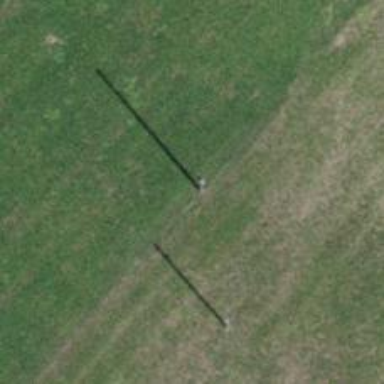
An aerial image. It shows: Utility pole as the man-made structure.